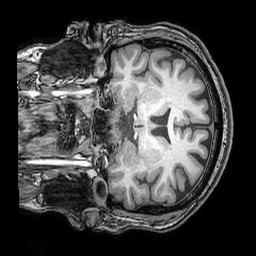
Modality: T1w
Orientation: coronal
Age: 46
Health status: ill
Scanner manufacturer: philips
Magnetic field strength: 3 T
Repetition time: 0.007 s
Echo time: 0.003501 s